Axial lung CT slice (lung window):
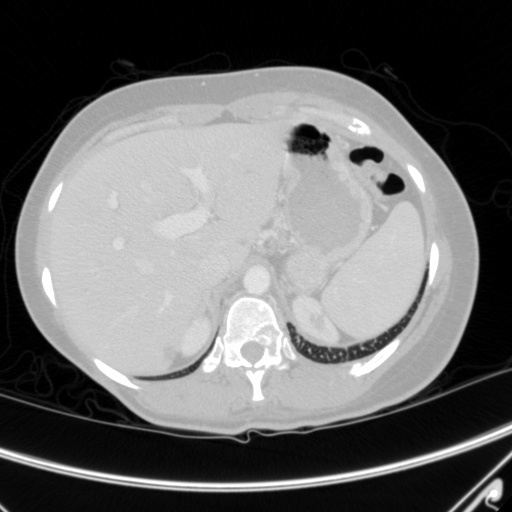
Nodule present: no